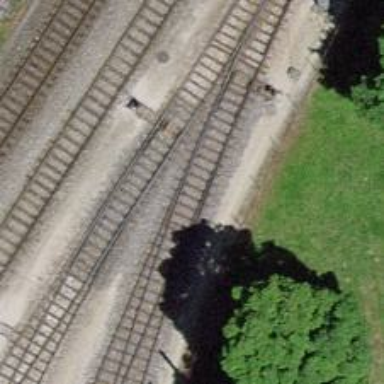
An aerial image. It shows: Railway switch.